Question: It's very annoying,
Show nothing
'''
- calendar @date do |date|
= date.day
'''
But output of haml is in my expectation
'''
<%= calendar @date do |date| %>
<%= date.day %>
<% end %>
'''
This is my helper source code.
'''
module CalendarHelper
require 'pry'
def widget
concat link_to("Hello", '')
concat " "
concat link_to("Bye", '')
end
def calendar(date = Date.today, &block)
cal_tbl = Calendar.new(self, date, block).table
# content_tag :div do
# cal_tbl
# end
# return cal_tbl
end
class Calendar < Struct.new(:view, :date, :callback)
HEADER = %w[Sunday Monday Tuesday Wednesday Thursday Friday Saturday]
START_DAY = :sunday
delegate :content_tag, to: :view
def table
content_tag :table, class: "calendar" do
header + week_rows
end
end
def header
content_tag :tr do
HEADER.map { |day| content_tag :th, day }.join.html_safe
end
end
def week_rows
weeks.map do |week|
content_tag :tr do
week.map { |day| day_cell(day) }.join.html_safe
end
end.join.html_safe
end
def day_cell(day)
content_tag :td, view.capture(day, &callback), class: day_classes(day)
end
def day_classes(day)
classes = []
classes << "today" if day == Date.today
classes << "notmonth" if day.month != date.month
classes.empty? ? nil : classes.join(" ")
end
def weeks
first = date.beginning_of_month.beginning_of_week(START_DAY)
last = date.end_of_month.end_of_week(START_DAY)
(first..last).to_a.in_groups_of(7)
end
end
end
'''

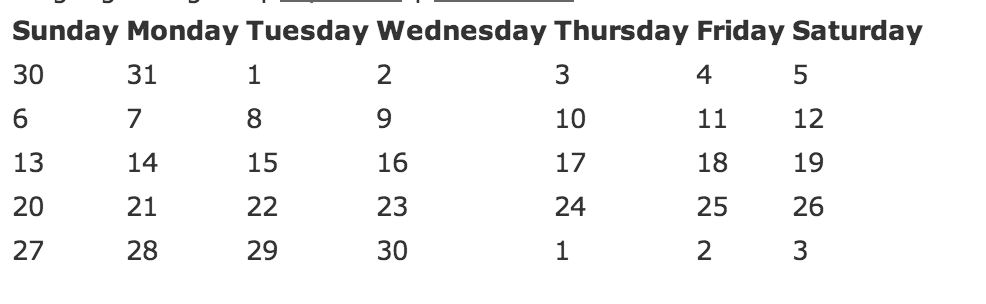
Answer: As per the <URL> Git,
>
so it should be
'''
= calendar @date do |date|
= date.day
'''